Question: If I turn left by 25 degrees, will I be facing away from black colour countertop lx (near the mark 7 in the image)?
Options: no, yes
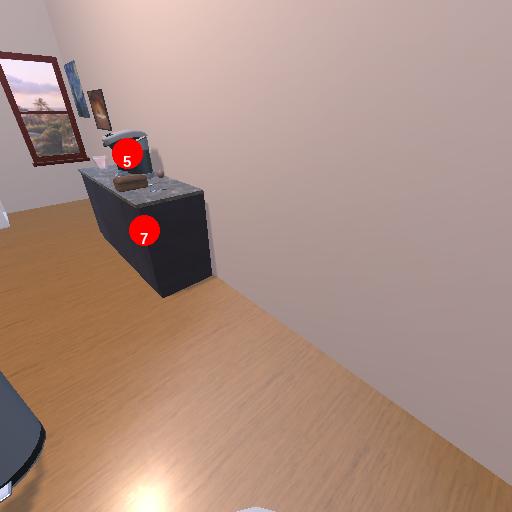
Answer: no